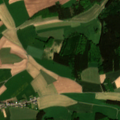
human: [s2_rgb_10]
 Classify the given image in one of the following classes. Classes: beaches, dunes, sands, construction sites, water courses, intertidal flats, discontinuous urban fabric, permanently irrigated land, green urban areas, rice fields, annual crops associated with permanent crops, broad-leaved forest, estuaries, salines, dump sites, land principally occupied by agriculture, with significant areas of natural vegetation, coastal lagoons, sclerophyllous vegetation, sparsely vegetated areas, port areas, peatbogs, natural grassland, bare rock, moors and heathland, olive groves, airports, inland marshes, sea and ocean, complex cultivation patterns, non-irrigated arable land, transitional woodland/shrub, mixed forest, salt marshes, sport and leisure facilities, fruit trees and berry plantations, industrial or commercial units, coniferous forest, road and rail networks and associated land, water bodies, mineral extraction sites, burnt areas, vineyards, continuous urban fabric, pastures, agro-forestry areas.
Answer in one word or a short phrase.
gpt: discontinuous urban fabric, non-irrigated arable land, pastures, broad-leaved forest